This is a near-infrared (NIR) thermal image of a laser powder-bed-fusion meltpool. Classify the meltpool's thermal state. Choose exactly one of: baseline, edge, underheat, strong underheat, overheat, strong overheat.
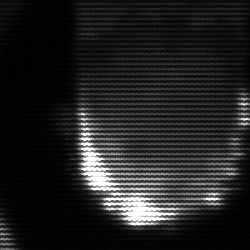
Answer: baseline